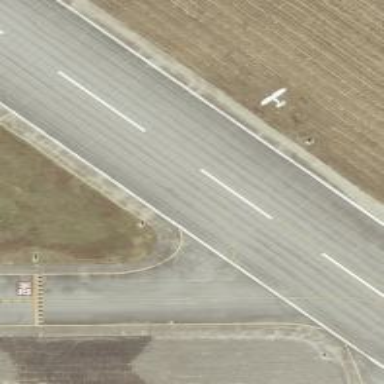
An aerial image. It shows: Image of taxiway at airport.